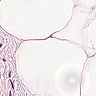
Metastatic tissue present: no